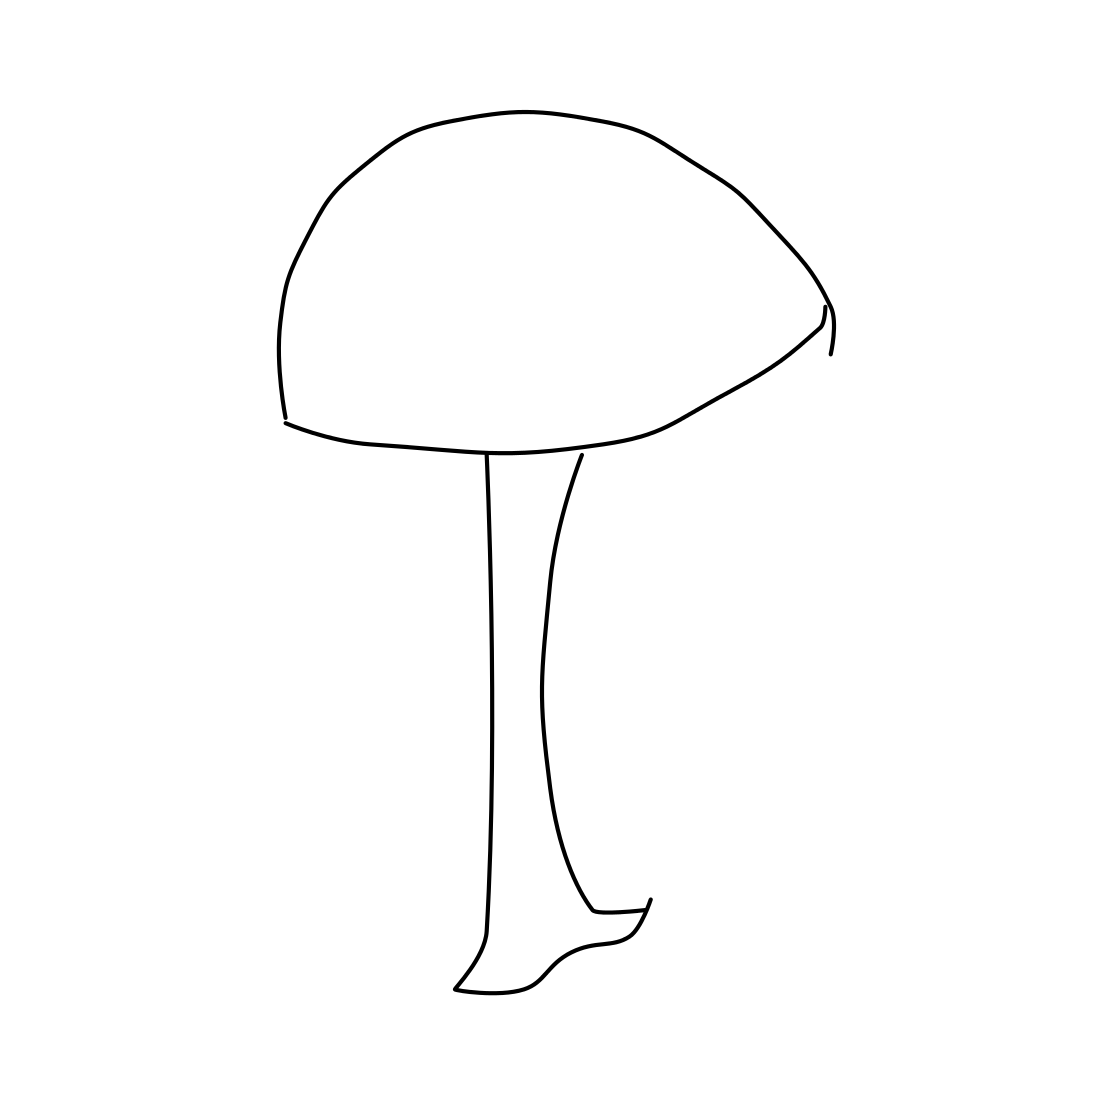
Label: mushroom